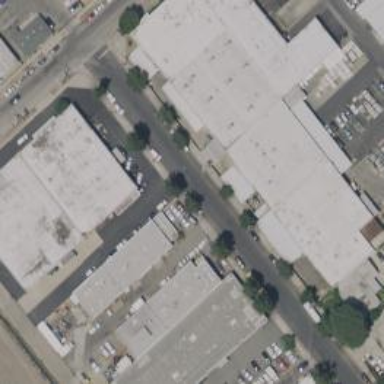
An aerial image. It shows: Warehouse.